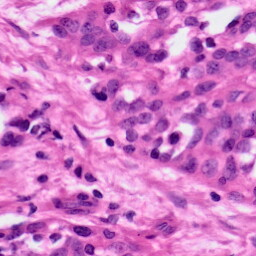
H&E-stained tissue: Ovarian